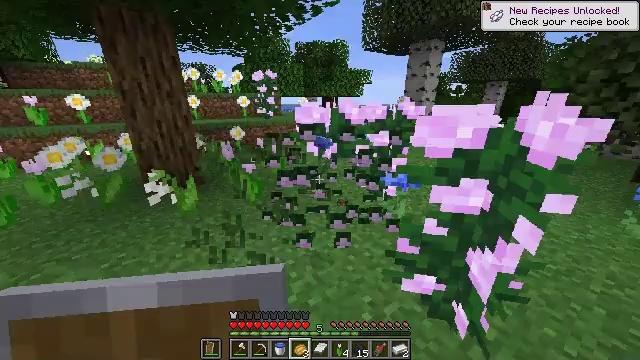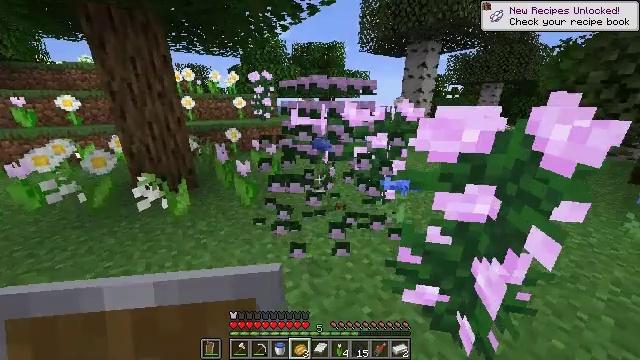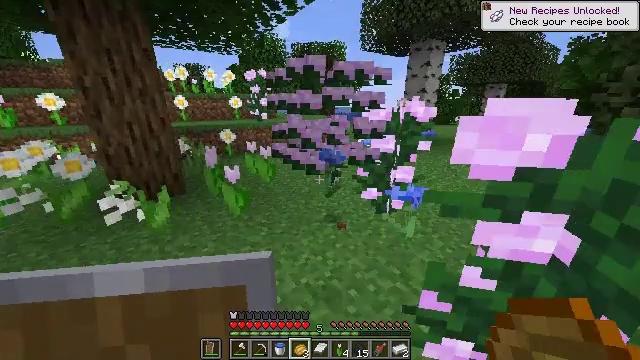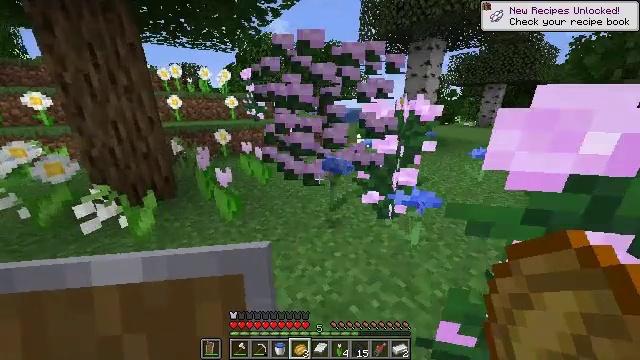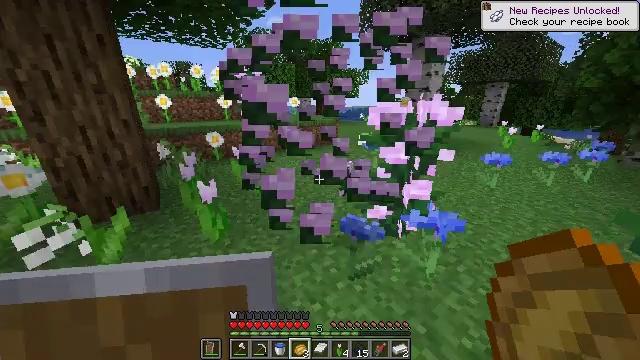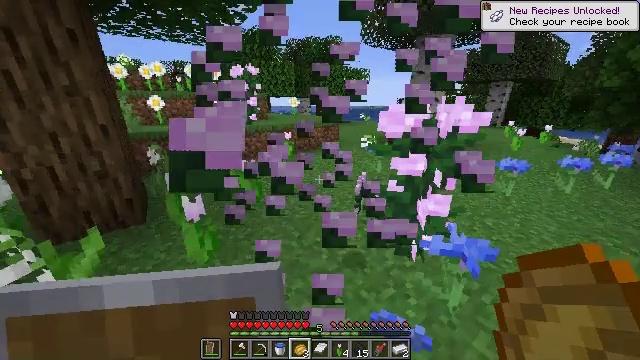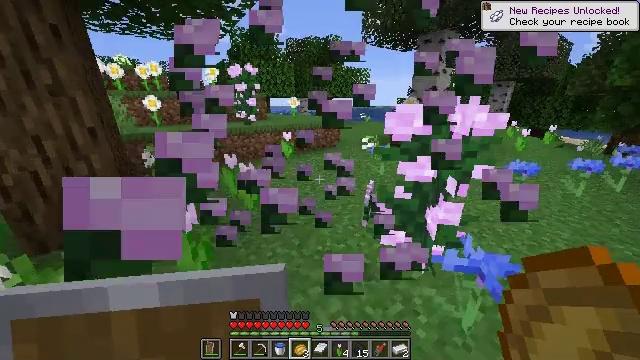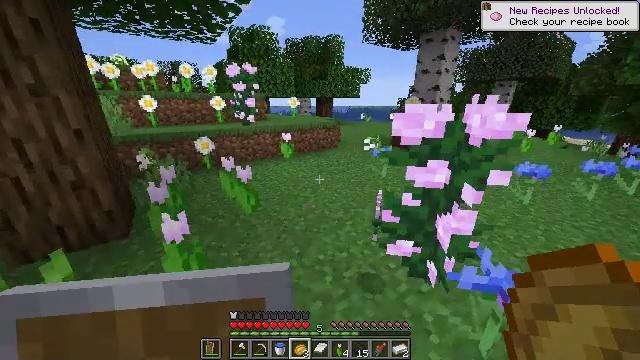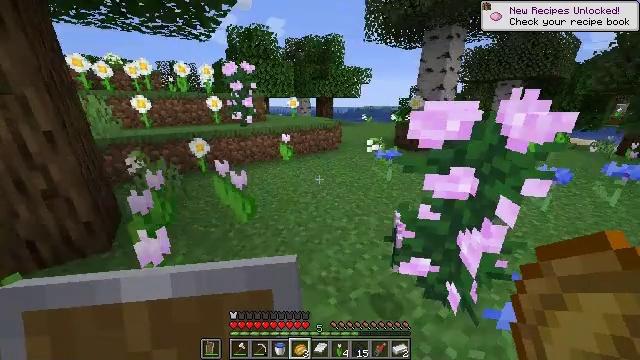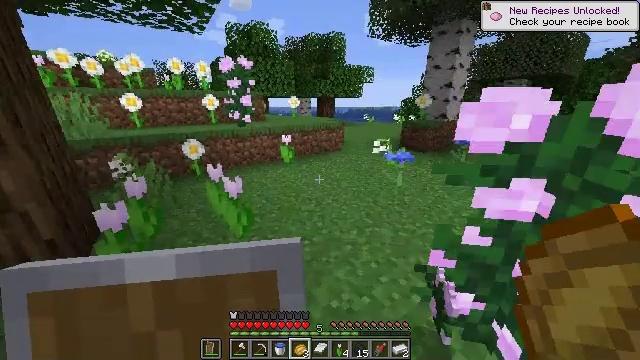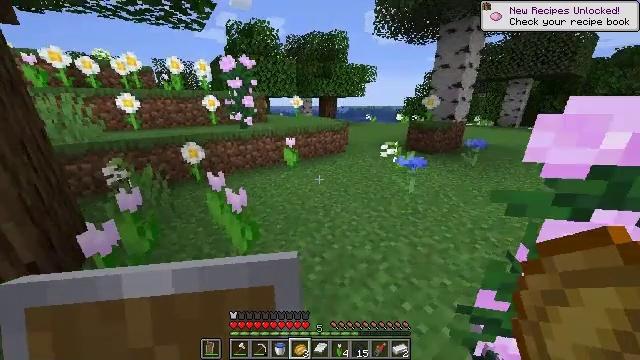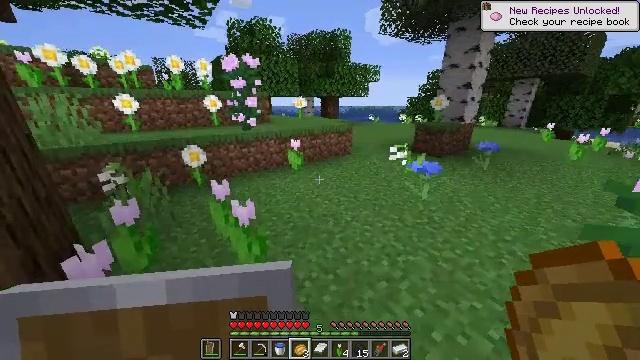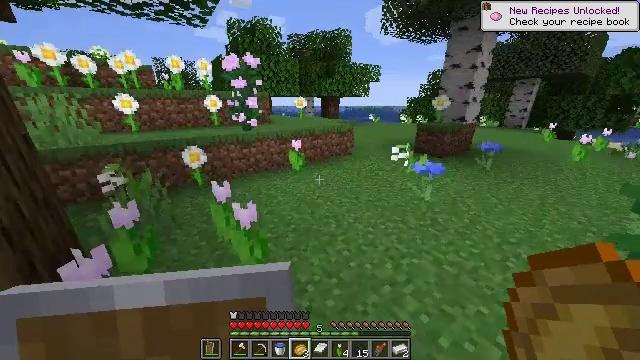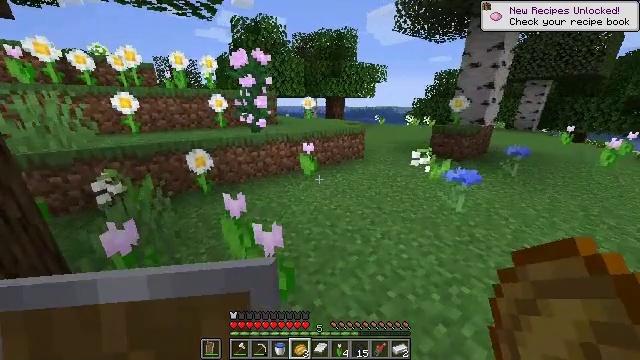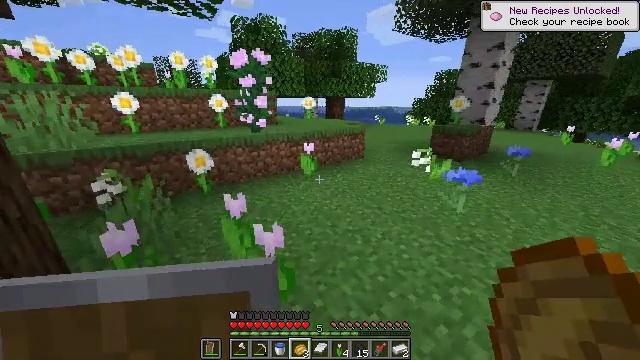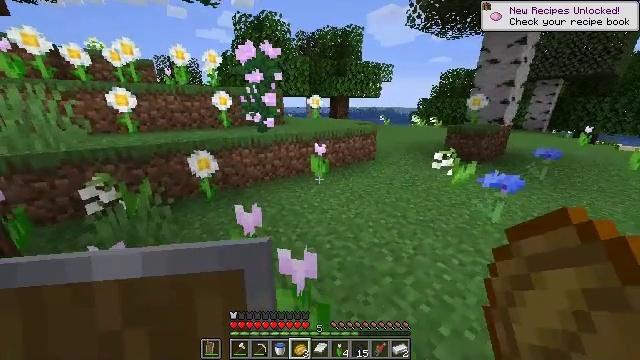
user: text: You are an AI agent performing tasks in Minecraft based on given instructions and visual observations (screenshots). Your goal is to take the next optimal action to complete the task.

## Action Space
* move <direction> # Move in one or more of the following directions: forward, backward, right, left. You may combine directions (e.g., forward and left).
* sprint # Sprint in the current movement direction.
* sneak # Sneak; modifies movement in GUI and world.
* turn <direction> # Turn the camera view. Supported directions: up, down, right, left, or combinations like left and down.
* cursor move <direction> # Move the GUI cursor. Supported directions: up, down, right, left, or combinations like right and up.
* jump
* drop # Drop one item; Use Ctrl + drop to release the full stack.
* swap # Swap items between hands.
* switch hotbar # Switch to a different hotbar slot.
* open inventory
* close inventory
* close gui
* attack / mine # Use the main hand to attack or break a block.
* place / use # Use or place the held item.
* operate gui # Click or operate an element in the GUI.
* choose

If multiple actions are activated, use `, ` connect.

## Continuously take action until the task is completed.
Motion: motion action
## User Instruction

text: Remove a baked potato from the inventory.
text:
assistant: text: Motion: move forward, sprint, attack / mine
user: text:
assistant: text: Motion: move forward, sprint, attack / mine
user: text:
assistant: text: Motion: move forward, sprint, attack / mine
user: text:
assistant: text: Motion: move forward, sprint, attack / mine
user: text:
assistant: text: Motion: move forward, sprint, attack / mine
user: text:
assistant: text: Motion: move forward, sprint, attack / mine
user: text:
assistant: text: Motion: move forward, sprint, attack / mine
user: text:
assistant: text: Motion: move forward, sprint, attack / mine
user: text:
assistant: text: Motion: move forward and move left, sprint, attack / mine
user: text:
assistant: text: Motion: move forward and move left, sprint, attack / mine
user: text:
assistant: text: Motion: move forward and move left, sprint, attack / mine
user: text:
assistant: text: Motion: move forward and move left, sprint, attack / mine
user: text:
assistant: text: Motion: move forward and move left, sprint, attack / mine
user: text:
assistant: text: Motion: move forward and move left, sprint, attack / mine
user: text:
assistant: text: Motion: move forward, sprint, attack / mine
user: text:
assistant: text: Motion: move forward, sprint
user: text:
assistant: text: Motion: move forward, sprint
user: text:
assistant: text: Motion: move forward, sprint
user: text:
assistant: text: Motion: move forward, sprint
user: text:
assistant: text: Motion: move forward, sprint
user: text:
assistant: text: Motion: move forward, sprint
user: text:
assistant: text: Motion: move forward, sprint
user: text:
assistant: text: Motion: move forward, sprint, jump
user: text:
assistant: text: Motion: move forward, sprint, jump
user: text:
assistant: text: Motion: move forward, sprint, jump
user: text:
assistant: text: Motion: move forward, sprint, jump
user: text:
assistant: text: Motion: move forward, sprint, jump
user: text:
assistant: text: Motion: move forward, sprint, jump
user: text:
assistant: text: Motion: move forward, sprint, jump
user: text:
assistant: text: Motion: move forward, sprint, jump